Brain MRI, t2w sequence, axial 2D slice.
Patient: age 18, sex M, weight 78 kg, height 1.78 m
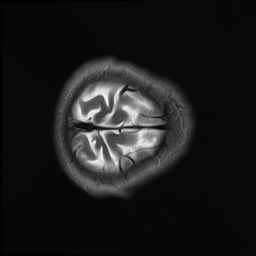